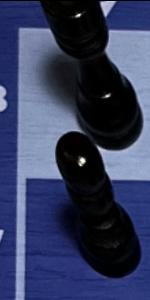
Label: Pawn_Black